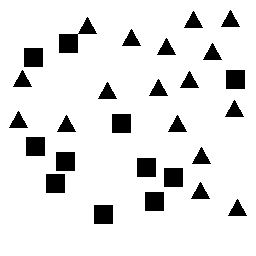
Squares: 11
Triangles: 17
Stars: 0
Total shapes: 28